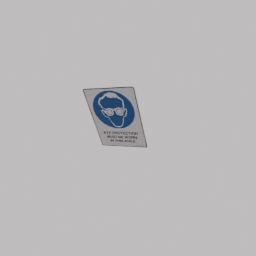
Label: decoration